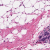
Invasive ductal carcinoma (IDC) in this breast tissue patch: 0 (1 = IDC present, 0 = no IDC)